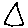
Label: triangle